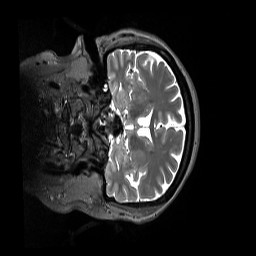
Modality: T2w
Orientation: coronal
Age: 63
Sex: female
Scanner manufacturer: siemens
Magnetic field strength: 3 T
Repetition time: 3.2 s
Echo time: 0.412 s